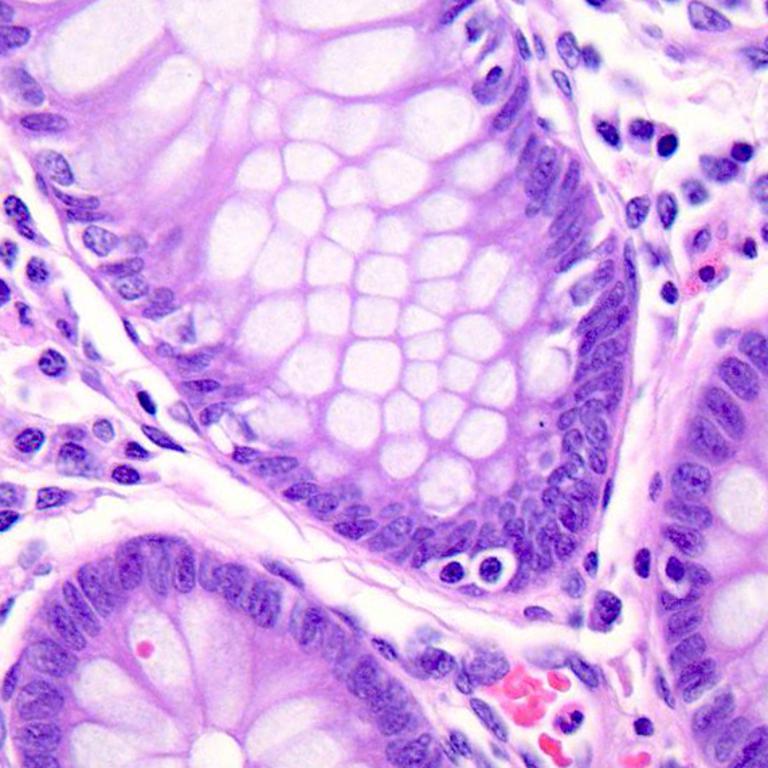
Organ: colon
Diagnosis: benign